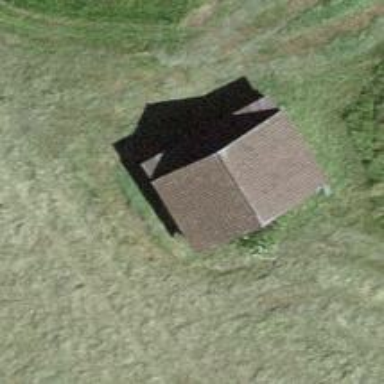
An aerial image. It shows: Barn.